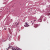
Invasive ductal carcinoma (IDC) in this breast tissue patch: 0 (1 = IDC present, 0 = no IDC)